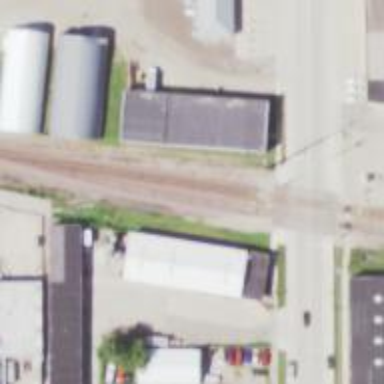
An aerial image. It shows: Railway siding for service.